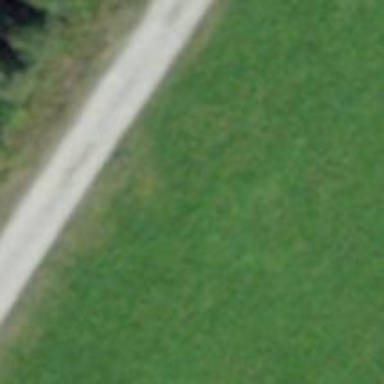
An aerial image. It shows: Emergency access point on the road.